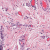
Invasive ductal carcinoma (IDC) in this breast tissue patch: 1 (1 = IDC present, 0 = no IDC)